Question: I'm trying to build a report but am stuck on an expression that feels simple but I can't figure out. I've been going through different possible solutions but nothing has worked. What I need is the following:
I have a database that holds transport orders, some of these transport orders match with others. My goal is to show, per customer, on one side a count the total amount of transport orders (By postID) and on the same row the count (By postID) of orders where the "Matchcount" > 0.
I managed to show total count of orders and total sum of matches.
I tried the following formula but that did not work. Please Help!!
'=count(IIf(Fields!Sum_Potential_Match_Count.Value > 0, Fields!PostStatusID.Value,0))'
View on how the report should be built:

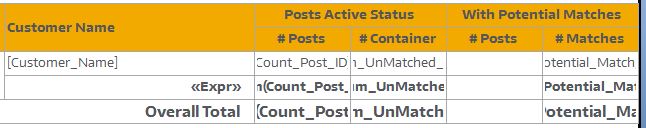
Answer: 'Count' simply counts the rows that are returned. As far as I am aware you can't filter as you are trying to do.
Instead, you can use '=sum(iif(Fields!Sum_Potential_Match_Count.Value > 0, 1,0))'
---
Oh do you want to sum up the values in Sum_Potential_Match_Count? In that case you can just 'sum' on the field?
'=sum(Fields!Sum_Potential_Match_Count.Value)'